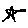
Label: star